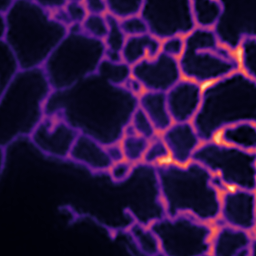
Label: Super-resolution ER image